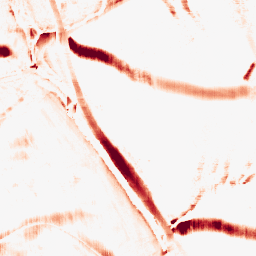
Category: morphological
Decomposition family: morphological_rect
Decomposition parameters: operation: opening
width: 10
height: 20
Upsampling method: bicubic
Upsampling parameters: scale: 4
Upsampling scale: 4